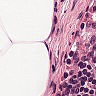
Metastatic tissue present: no